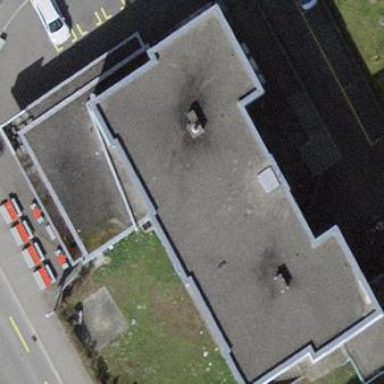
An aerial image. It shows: Bakery inside building.